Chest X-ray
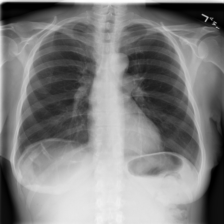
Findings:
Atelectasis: negative
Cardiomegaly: negative
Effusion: negative
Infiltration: negative
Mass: negative
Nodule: negative
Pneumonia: negative
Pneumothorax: negative
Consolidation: negative
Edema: negative
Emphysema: negative
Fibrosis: negative
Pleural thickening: negative
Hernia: negative